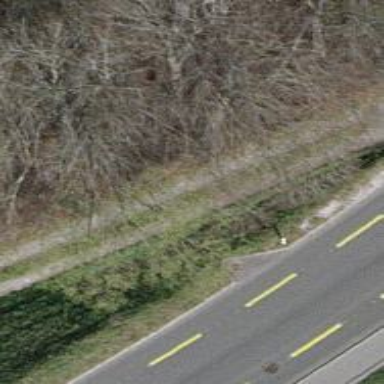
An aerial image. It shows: Hedge barrier.